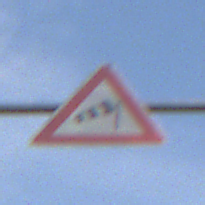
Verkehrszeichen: SeitenwindVonRechts
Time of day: SunriseSunset
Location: Outdoor (Nature)
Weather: PartlyCloudy
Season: NotSpecified
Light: Natural